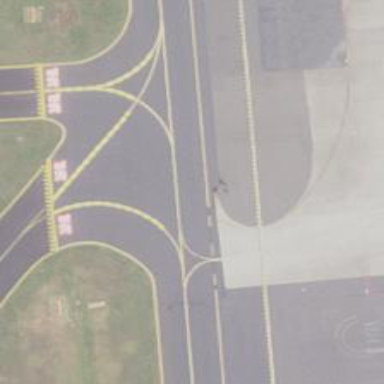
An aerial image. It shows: Image of taxiway at airport.